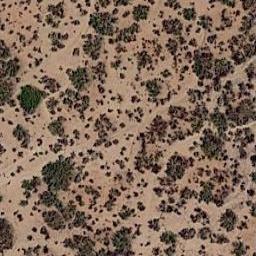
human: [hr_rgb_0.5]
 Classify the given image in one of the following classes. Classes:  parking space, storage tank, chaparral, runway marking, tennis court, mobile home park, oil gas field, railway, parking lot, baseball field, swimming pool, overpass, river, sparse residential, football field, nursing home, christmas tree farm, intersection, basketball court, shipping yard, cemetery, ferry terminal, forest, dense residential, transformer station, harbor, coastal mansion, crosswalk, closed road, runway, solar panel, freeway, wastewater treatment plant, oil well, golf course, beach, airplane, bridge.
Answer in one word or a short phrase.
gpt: chaparral